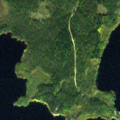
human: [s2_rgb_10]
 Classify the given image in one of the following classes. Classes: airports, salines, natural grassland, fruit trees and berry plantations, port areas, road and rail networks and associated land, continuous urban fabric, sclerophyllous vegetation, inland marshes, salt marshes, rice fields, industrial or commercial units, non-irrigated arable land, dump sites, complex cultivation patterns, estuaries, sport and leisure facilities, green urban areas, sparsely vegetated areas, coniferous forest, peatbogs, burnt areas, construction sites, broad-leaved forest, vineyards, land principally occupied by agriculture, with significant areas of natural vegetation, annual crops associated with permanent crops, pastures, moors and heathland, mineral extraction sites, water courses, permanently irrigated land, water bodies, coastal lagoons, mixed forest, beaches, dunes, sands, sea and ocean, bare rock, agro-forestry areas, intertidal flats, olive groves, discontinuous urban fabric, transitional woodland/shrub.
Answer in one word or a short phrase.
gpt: coniferous forest, peatbogs, water bodies